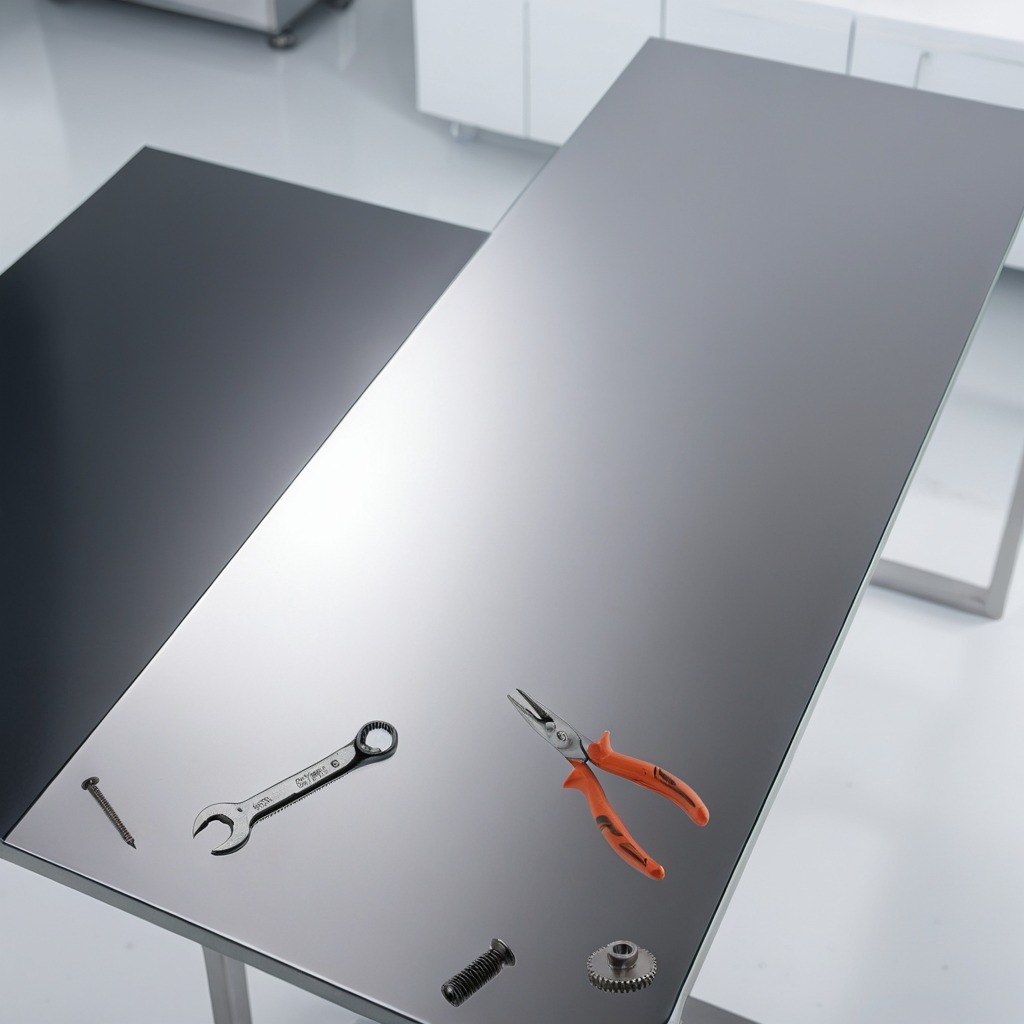
A steel gear with teeth, a metal machine screw, a pair of pliers, a coiled metal spring, and a wrench are lying on a stainless steel table.